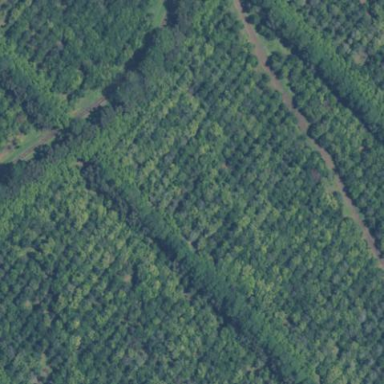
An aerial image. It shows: Orchard filled with macadamia trees.